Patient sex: F
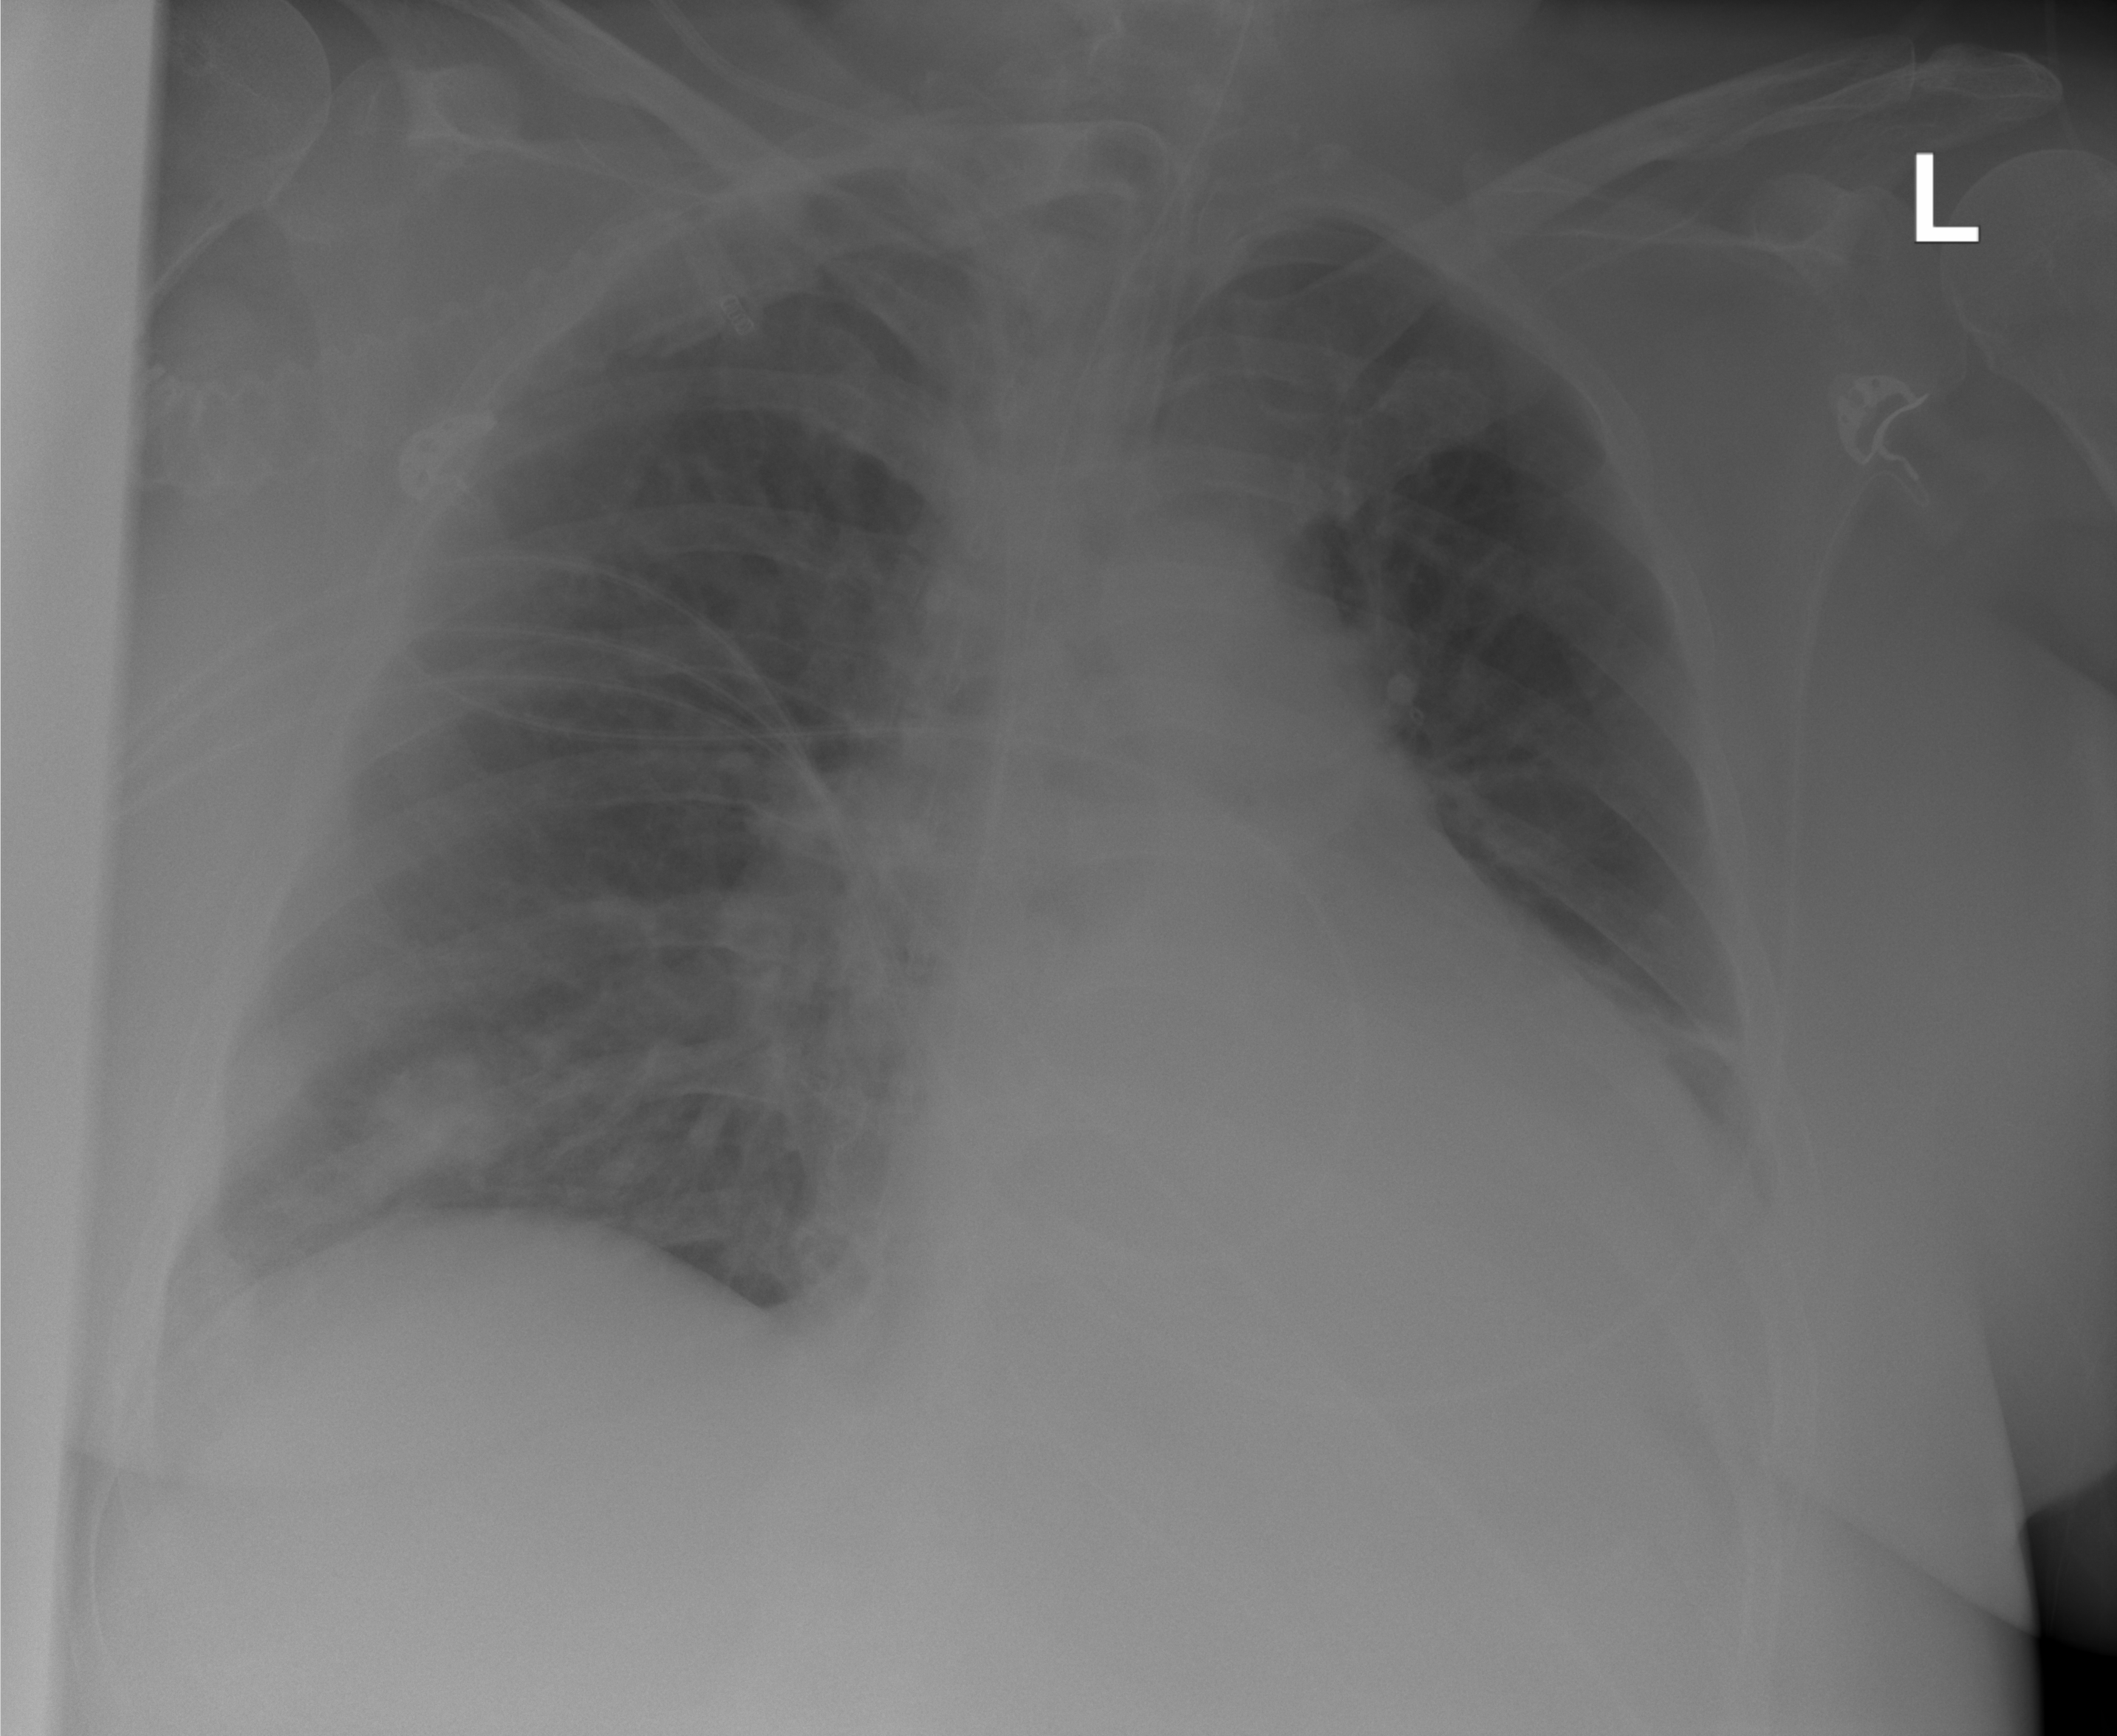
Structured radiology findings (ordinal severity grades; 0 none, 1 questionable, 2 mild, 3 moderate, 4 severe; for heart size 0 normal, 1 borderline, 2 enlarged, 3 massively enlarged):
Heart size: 2
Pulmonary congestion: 0
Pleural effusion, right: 0
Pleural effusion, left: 1
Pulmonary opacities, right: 2
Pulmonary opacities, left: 0
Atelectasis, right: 0
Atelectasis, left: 2